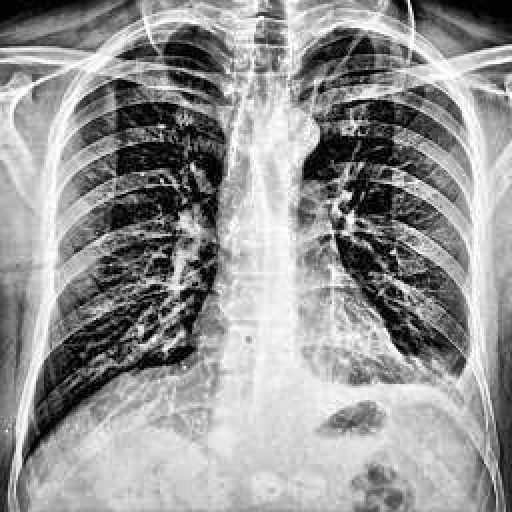
Finding: TUBERCULOSIS